Question: I set 'margin-right:1.0in'.
The last column show the image but hide the text. I know the last column is overflow, but why the the image is showing but the text not?
How to hide all of the content include the image?

The file content is like below:
'''
<?xml version="1.0" encoding="UTF-8"?>
<fo:root xmlns:fo="http://www.w3.org/1999/XSL/Format">
<fo:layout-master-set>
<fo:simple-page-master page-height="8.5in" page-width="14.0in" margin-left="0.1in" margin-right="1.0in" margin-bottom="0.2in" margin-top="0.2in" master-name="all-pages">
<fo:region-body region-name="xsl-region-body" margin-bottom="0.1in" margin-top="0.1in"/>
<fo:region-before extent="0.1in" region-name="xsl-region-header"/>
<fo:region-after extent="0.1in" region-name="xsl-region-footer"/>
</fo:simple-page-master>
<fo:page-sequence-master master-name="reportSeqn1PageMasterParametersSet">
<fo:repeatable-page-master-reference master-reference="all-pages"/>
</fo:page-sequence-master>
<fo:page-sequence-master master-name="reportSeqn1PageMasterColumnSet1">
<fo:repeatable-page-master-reference master-reference="all-pages"/>
</fo:page-sequence-master>
<fo:page-sequence-master master-name="reportSeqn1PageMasterColumnSet2">
<fo:repeatable-page-master-reference master-reference="all-pages"/>
</fo:page-sequence-master>
<fo:page-sequence-master master-name="reportSeqn1PageMasterImageSet">
<fo:repeatable-page-master-reference master-reference="all-pages"/>
</fo:page-sequence-master>
</fo:layout-master-set>
<fo:page-sequence force-page-count="no-force" master-reference="reportSeqn1PageMasterColumnSet1" initial-page-number="1">
<fo:static-content flow-name="xsl-region-header">
<fo:block font-family="Arial" font-size="8pt" text-align="end">Dec 07, 2016</fo:block>
<fo:block font-family="Arial" font-size="8pt" text-align="end">05:55 PM</fo:block>
<fo:block font-weight="normal" font-family="Arial" font-size="12pt" text-align="center" text-decoration="none">Finance Integration Tasks</fo:block>
</fo:static-content>
<fo:static-content flow-name="xsl-region-footer">
<fo:block font-family="Arial" font-size="8pt" text-align="end">
Page <fo:page-number/> Column set 1 of 2</fo:block>
</fo:static-content>
<fo:flow flow-name="xsl-region-body">
<fo:block-container width="<PHONE>0001pt">
<fo:block font-family="Arial" font-size="8pt" margin-top="5pt">
<fo:table table-layout="fixed" width="<PHONE>0001pt">
<fo:table-column column-number="1" column-width="84.43636363636364pt"/>
<fo:table-column column-number="2" column-width="84.43636363636364pt"/>
<fo:table-column column-number="3" column-width="84.43636363636364pt"/>
<fo:table-column column-number="4" column-width="84.43636363636364pt"/>
<fo:table-column column-number="5" column-width="84.43636363636364pt"/>
<fo:table-column column-number="6" column-width="84.43636363636364pt"/>
<fo:table-column column-number="7" column-width="84.43636363636364pt"/>
<fo:table-column column-number="8" column-width="84.43636363636364pt"/>
<fo:table-column column-number="9" column-width="84.43636363636364pt"/>
<fo:table-column column-number="10" column-width="84.43636363636364pt"/>
<fo:table-column column-number="11" column-width="84.43636363636364pt"/>
<fo:table-column column-number="12" column-width="724.464pt"/>
<fo:table-body>
<fo:table-row>
<fo:table-cell padding="2pt" border-bottom-color="rgb(200,215,227)" border-top-color="rgb(200,215,227)" border-right-color="rgb(200,215,227)" border-left-color="rgb(200,215,227)" border-style="solid" border-width="0.25pt" background-color="rgb(51,102,153)">
<fo:block text-align="start" color="rgb(255,255,255)"># of Critical Issues</fo:block>
</fo:table-cell>
<fo:table-cell padding="2pt" border-bottom-color="rgb(200,215,227)" border-top-color="rgb(200,215,227)" border-right-color="rgb(200,215,227)" border-left-color="rgb(200,215,227)" border-style="solid" border-width="0.25pt" background-color="rgb(51,102,153)">
<fo:block text-align="start" color="rgb(255,255,255)">Description</fo:block>
</fo:table-cell>
<fo:table-cell padding="2pt" border-bottom-color="rgb(200,215,227)" border-top-color="rgb(200,215,227)" border-right-color="rgb(200,215,227)" border-left-color="rgb(200,215,227)" border-style="solid" border-width="0.25pt" background-color="rgb(51,102,153)">
<fo:block text-align="start" color="rgb(255,255,255)"># of Other Issues</fo:block>
</fo:table-cell>
<fo:table-cell padding="2pt" border-bottom-color="rgb(200,215,227)" border-top-color="rgb(200,215,227)" border-right-color="rgb(200,215,227)" border-left-color="rgb(200,215,227)" border-style="solid" border-width="0.25pt" background-color="rgb(51,102,153)">
<fo:block text-align="start" color="rgb(255,255,255)">Test</fo:block>
</fo:table-cell>
<fo:table-cell padding="2pt" border-bottom-color="rgb(200,215,227)" border-top-color="rgb(200,215,227)" border-right-color="rgb(200,215,227)" border-left-color="rgb(200,215,227)" border-style="solid" border-width="0.25pt" background-color="rgb(51,102,153)">
<fo:block text-align="start" color="rgb(255,255,255)">Test1</fo:block>
</fo:table-cell>
<fo:table-cell padding="2pt" border-bottom-color="rgb(200,215,227)" border-top-color="rgb(200,215,227)" border-right-color="rgb(200,215,227)" border-left-color="rgb(200,215,227)" border-style="solid" border-width="0.25pt" background-color="rgb(51,102,153)">
<fo:block text-align="start" color="rgb(255,255,255)">Test2</fo:block>
</fo:table-cell>
<fo:table-cell padding="2pt" border-bottom-color="rgb(200,215,227)" border-top-color="rgb(200,215,227)" border-right-color="rgb(200,215,227)" border-left-color="rgb(200,215,227)" border-style="solid" border-width="0.25pt" background-color="rgb(51,102,153)">
<fo:block text-align="start" color="rgb(255,255,255)">Test3</fo:block>
</fo:table-cell>
<fo:table-cell padding="2pt" border-bottom-color="rgb(200,215,227)" border-top-color="rgb(200,215,227)" border-right-color="rgb(200,215,227)" border-left-color="rgb(200,215,227)" border-style="solid" border-width="0.25pt" background-color="rgb(51,102,153)">
<fo:block text-align="start" color="rgb(255,255,255)">Test4</fo:block>
</fo:table-cell>
<fo:table-cell padding="2pt" border-bottom-color="rgb(200,215,227)" border-top-color="rgb(200,215,227)" border-right-color="rgb(200,215,227)" border-left-color="rgb(200,215,227)" border-style="solid" border-width="0.25pt" background-color="rgb(51,102,153)">
<fo:block text-align="start" color="rgb(255,255,255)">Test5</fo:block>
</fo:table-cell>
<fo:table-cell padding="2pt" border-bottom-color="rgb(200,215,227)" border-top-color="rgb(200,215,227)" border-right-color="rgb(200,215,227)" border-left-color="rgb(200,215,227)" border-style="solid" border-width="0.25pt" background-color="rgb(51,102,153)">
<fo:block text-align="start" color="rgb(255,255,255)">Test6</fo:block>
</fo:table-cell>
<fo:table-cell padding="2pt" border-bottom-color="rgb(200,215,227)" border-top-color="rgb(200,215,227)" border-right-color="rgb(200,215,227)" border-left-color="rgb(200,215,227)" border-style="solid" border-width="0.25pt" background-color="rgb(51,102,153)">
<fo:block text-align="start" color="rgb(255,255,255)">Test7</fo:block>
</fo:table-cell>
<fo:table-cell padding="2pt" border-bottom-color="rgb(255,255,255)" border-top-color="rgb(255,255,255)" border-right-color="rgb(255,255,255)" border-left-color="rgb(200,215,227)" border-style="solid" border-width="0.25pt" background-color="rgb(255,255,255)">
<fo:block text-align="start" color="rgb(255,255,255)">title</fo:block>
</fo:table-cell>
</fo:table-row>
<fo:table-row>
<fo:table-cell padding="2pt" border-bottom-color="rgb(200,215,227)" border-top-color="rgb(200,215,227)" border-right-color="rgb(200,215,227)" border-left-color="rgb(200,215,227)" border-style="solid" border-width="0.25pt" background-color="#ffff00">
<fo:block-container >
<fo:block font-family="Arial" color="Black" text-align="left">
<fo:inline xmlns:exslt="http://exslt.org/common" color="Black" font-weight="normal" font-style="normal" text-decoration="none">Tin
Can</fo:inline>
</fo:block>
</fo:block-container>
</fo:table-cell>
<fo:table-cell padding="2pt" border-bottom-color="rgb(200,215,227)" border-top-color="rgb(200,215,227)" border-right-color="rgb(200,215,227)" border-left-color="rgb(200,215,227)" border-style="solid" border-width="0.25pt" background-color="rgb(255,255,255)">
<fo:block-container >
<fo:block font-family="Arial" color="Red" text-align="left" font-weight="bold">
<fo:inline xmlns:exslt="http://exslt.org/common" color="Red" font-weight="bold" font-style="normal" text-decoration="none">ABCD</fo:inline>
</fo:block>
</fo:block-container>
</fo:table-cell>
<fo:table-cell padding="2pt" border-bottom-color="rgb(200,215,227)" border-top-color="rgb(200,215,227)" border-right-color="rgb(200,215,227)" border-left-color="rgb(200,215,227)" border-style="solid" border-width="0.25pt" background-color="rgb(255,255,255)">
<fo:block-container >
<fo:block font-family="Arial" color="Black" text-align="center">
<fo:inline xmlns:exslt="http://exslt.org/common" color="Black" font-weight="normal" font-style="normal" text-decoration="none">4</fo:inline>
</fo:block>
</fo:block-container>
</fo:table-cell>
<fo:table-cell padding="2pt" border-bottom-color="rgb(200,215,227)" border-top-color="rgb(200,215,227)" border-right-color="rgb(200,215,227)" border-left-color="rgb(200,215,227)" border-style="solid" border-width="0.25pt" background-color="rgb(255,255,255)">
<fo:block-container >
<fo:block font-family="Arial" color="Black" text-align="right">
<fo:inline xmlns:exslt="http://exslt.org/common" color="Black" font-weight="normal" font-style="normal" text-decoration="none">19</fo:inline>
</fo:block>
</fo:block-container>
</fo:table-cell>
<fo:table-cell padding="2pt" border-bottom-color="rgb(200,215,227)" border-top-color="rgb(200,215,227)" border-right-color="rgb(200,215,227)" border-left-color="rgb(200,215,227)" border-style="solid" border-width="0.25pt" background-color="rgb(255,255,255)">
<fo:block-container >
<fo:block font-family="Arial" color="Black" text-align="left">
<fo:inline xmlns:exslt="http://exslt.org/common" color="Black" font-weight="normal" font-style="normal" text-decoration="none">Tin
Can</fo:inline>
</fo:block>
</fo:block-container>
</fo:table-cell>
<fo:table-cell padding="2pt" border-bottom-color="rgb(200,215,227)" border-top-color="rgb(200,215,227)" border-right-color="rgb(200,215,227)" border-left-color="rgb(200,215,227)" border-style="solid" border-width="0.25pt" background-color="rgb(255,255,255)">
<fo:block-container >
<fo:block font-family="Arial" color="#000000" text-align="left">ABCD</fo:block>
</fo:block-container>
</fo:table-cell>
<fo:table-cell padding="2pt" border-bottom-color="rgb(200,215,227)" border-top-color="rgb(200,215,227)" border-right-color="rgb(200,215,227)" border-left-color="rgb(200,215,227)" border-style="solid" border-width="0.25pt" background-color="rgb(255,255,255)">
<fo:block-container >
<fo:block font-family="Arial" color="#000000" text-align="left">Tin Can</fo:block>
</fo:block-container>
</fo:table-cell>
<fo:table-cell padding="2pt" border-bottom-color="rgb(200,215,227)" border-top-color="rgb(200,215,227)" border-right-color="rgb(200,215,227)" border-left-color="rgb(200,215,227)" border-style="solid" border-width="0.25pt" background-color="rgb(255,255,255)">
<fo:block-container >
<fo:block font-family="Arial" color="#000000" text-align="left">ABCD</fo:block>
</fo:block-container>
</fo:table-cell>
<fo:table-cell padding="2pt" border-bottom-color="rgb(200,215,227)" border-top-color="rgb(200,215,227)" border-right-color="rgb(200,215,227)" border-left-color="rgb(200,215,227)" border-style="solid" border-width="0.25pt" background-color="rgb(255,255,255)">
<fo:block-container >
<fo:block font-family="Arial" color="#000000" text-align="left">Tin Can</fo:block>
</fo:block-container>
</fo:table-cell>
<fo:table-cell padding="2pt" border-bottom-color="rgb(200,215,227)" border-top-color="rgb(200,215,227)" border-right-color="rgb(200,215,227)" border-left-color="rgb(200,215,227)" border-style="solid" border-width="0.25pt" background-color="rgb(255,255,255)">
<fo:block-container >
<fo:block font-family="Arial" color="#000000" text-align="left">ABCD</fo:block>
</fo:block-container>
</fo:table-cell>
<fo:table-cell padding="2pt" border-bottom-color="rgb(200,215,227)" border-top-color="rgb(200,215,227)" border-right-color="rgb(200,215,227)" border-left-color="rgb(200,215,227)" border-style="solid" border-width="0.25pt" background-color="rgb(255,255,255)">
<fo:block-container >
<fo:block font-family="Arial" color="Black" text-align="right">
<fo:inline xmlns:exslt="http://exslt.org/common" color="Black" font-weight="normal" font-style="normal" text-decoration="none">Tin
Can</fo:inline>
</fo:block>
</fo:block-container>
</fo:table-cell>
<fo:table-cell padding="2pt" border-bottom-color="rgb(255,255,255)" border-top-color="rgb(255,255,255)" border-right-color="rgb(255,255,255)" border-left-color="rgb(200,215,227)" border-style="solid" border-width="0.25pt" background-color="rgb(255,255,255)">
<fo:block-container >
<fo:block font-family="Arial" color="rgb(255,255,255)" text-align="left">
<fo:inline xmlns:exslt="http://exslt.org/common" font-weight="normal" font-style="normal">ABCD</fo:inline> <fo:external-graphic src="url('file:///C:/Users/sujianrong/Desktop/fop-2.1-bin.tar/fop-2.1-bin/fop-2.1/examples/fo/graphics/fop.jpg')" content-width="10pt" /> </fo:block>
</fo:block-container>
</fo:table-cell>
</fo:table-row>
</fo:table-body>
</fo:table>
</fo:block>
</fo:block-container>
<fo:block id="reportSeqn1last-pageColumnSet2"/>
</fo:flow>
</fo:page-sequence>
</fo:root>
'''
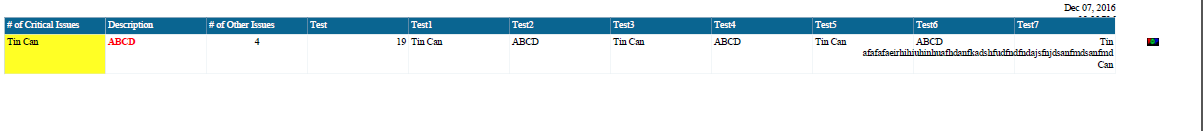
Answer: Add 'overflow="hidden"' to the 'fo:region-body'.
See <URL>